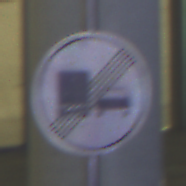
Verkehrszeichen: EndeUeberholverbotKraftfahrzeuge
Umgebung: Outdoor, Urban
Tageszeit: Night
Wetter: PartlyCloudy
Licht: Artificial
Jahreszeit: NotSpecified
Kontrast: HighContrast